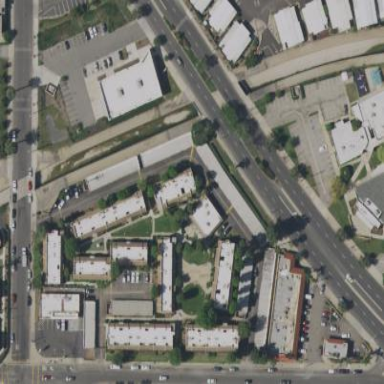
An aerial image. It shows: Image showing building with apartments.